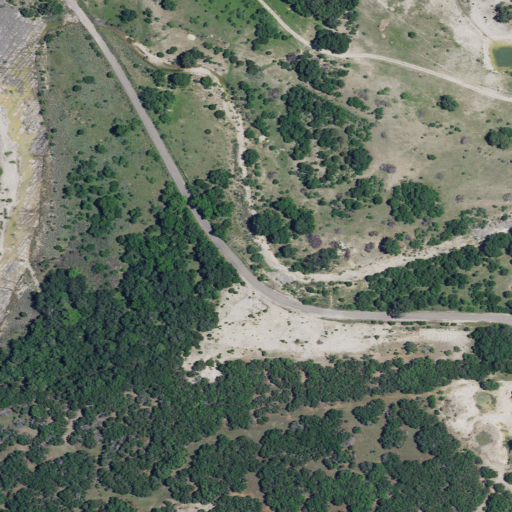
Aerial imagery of valley in Texas named Wolf Hollow containing shrub, evergreen forest, open development, low intensity development, barren land, medium intensity development, and woody wetlands